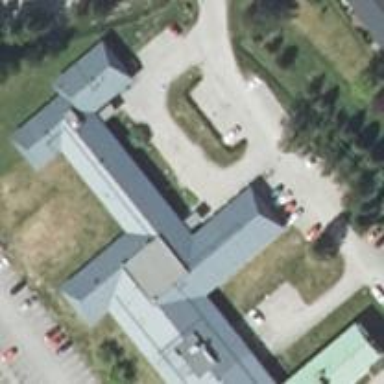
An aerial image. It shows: Healthcare clinic located within hospital building.